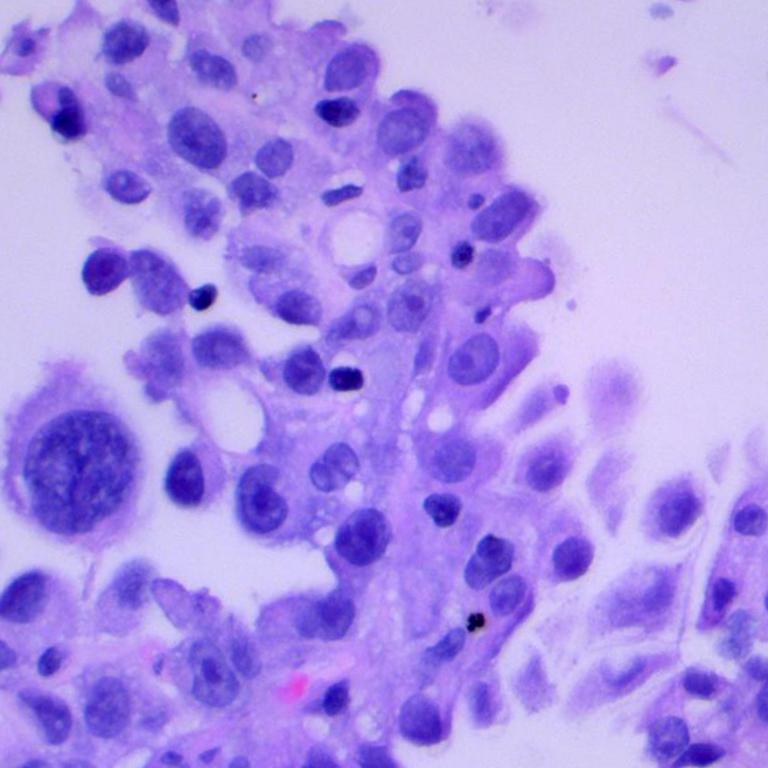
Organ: lung
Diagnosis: adenocarcinomas